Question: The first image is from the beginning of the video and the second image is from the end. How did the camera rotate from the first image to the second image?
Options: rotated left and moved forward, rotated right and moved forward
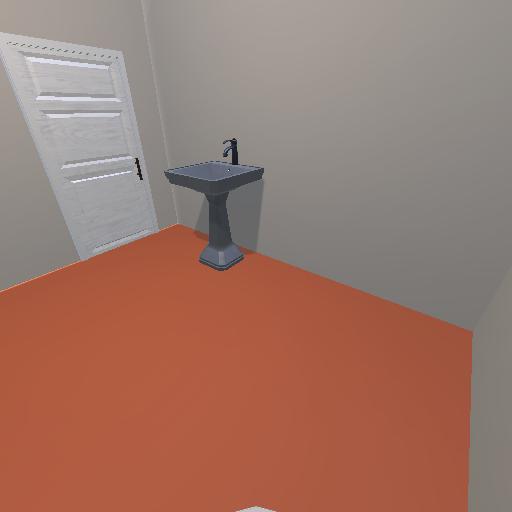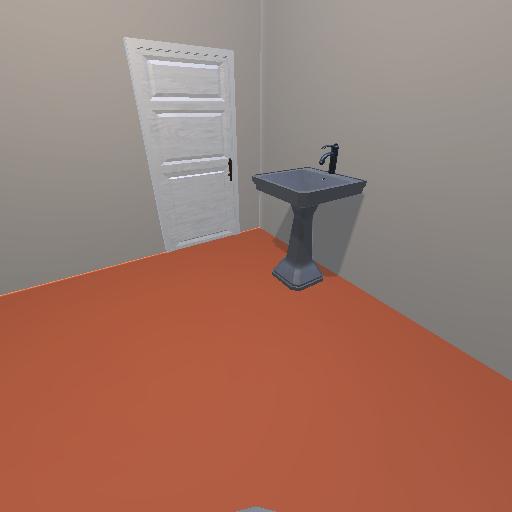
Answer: rotated left and moved forward